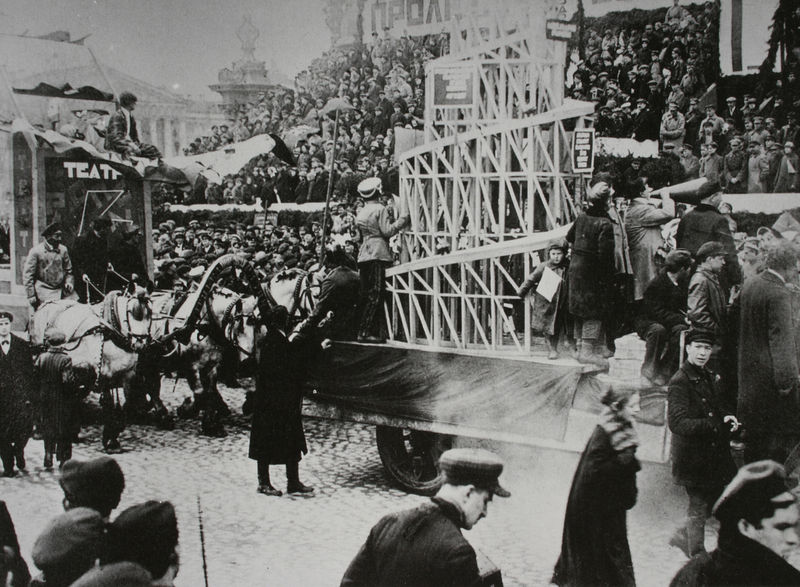
Titel: Wladimir Tatlins Monument zur III. Internationale in den Straßen Moskaus
Schlagwörter: schatten, weiß, menschen, grau, licht, schwarz, strasse, leute, masse, menge, mützen, zaumzeug, pflaster, wagen, unscharf, foto, fotografie, photographie, gerüst, schwarzweiß, schimmel, photo, aufnahme, russisch, auftrieb, unschärfe, kyrillisch, rußland, tatlin, männaer